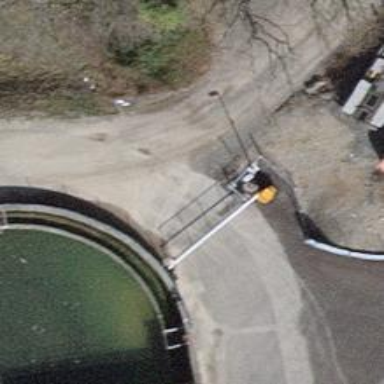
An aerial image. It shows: Lift gate barrier.